Field crop: maize
Growth stage: 1
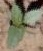
Species: datura